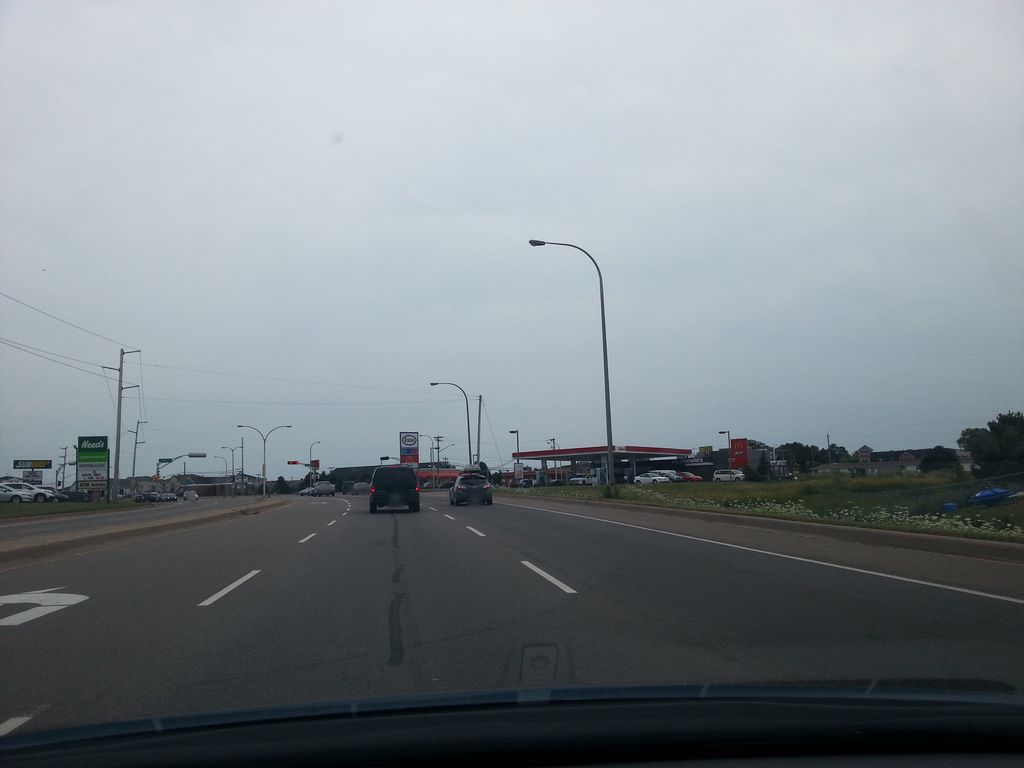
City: charlottetown